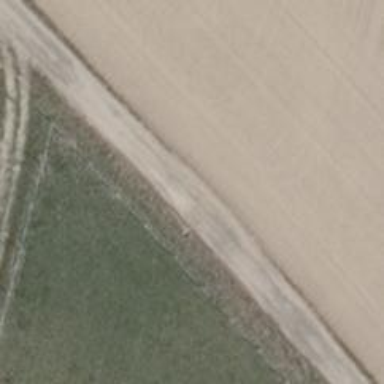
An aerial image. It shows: Gravel track with grade 2 tracktype.